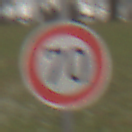
Verkehrszeichen: Geschwindigkeit70
Umgebung: Outdoor, Nature
Tageszeit: Midday
Wetter: Overcast
Licht: Natural
Jahreszeit: NotSpecified
Kontrast: LowContrast